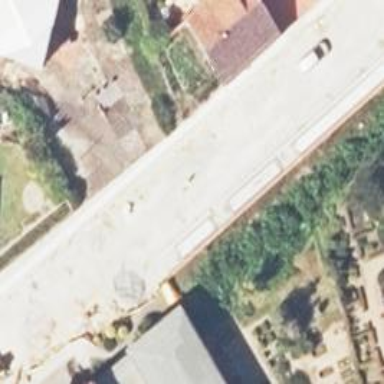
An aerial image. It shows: Smooth asphalt road in residential area.